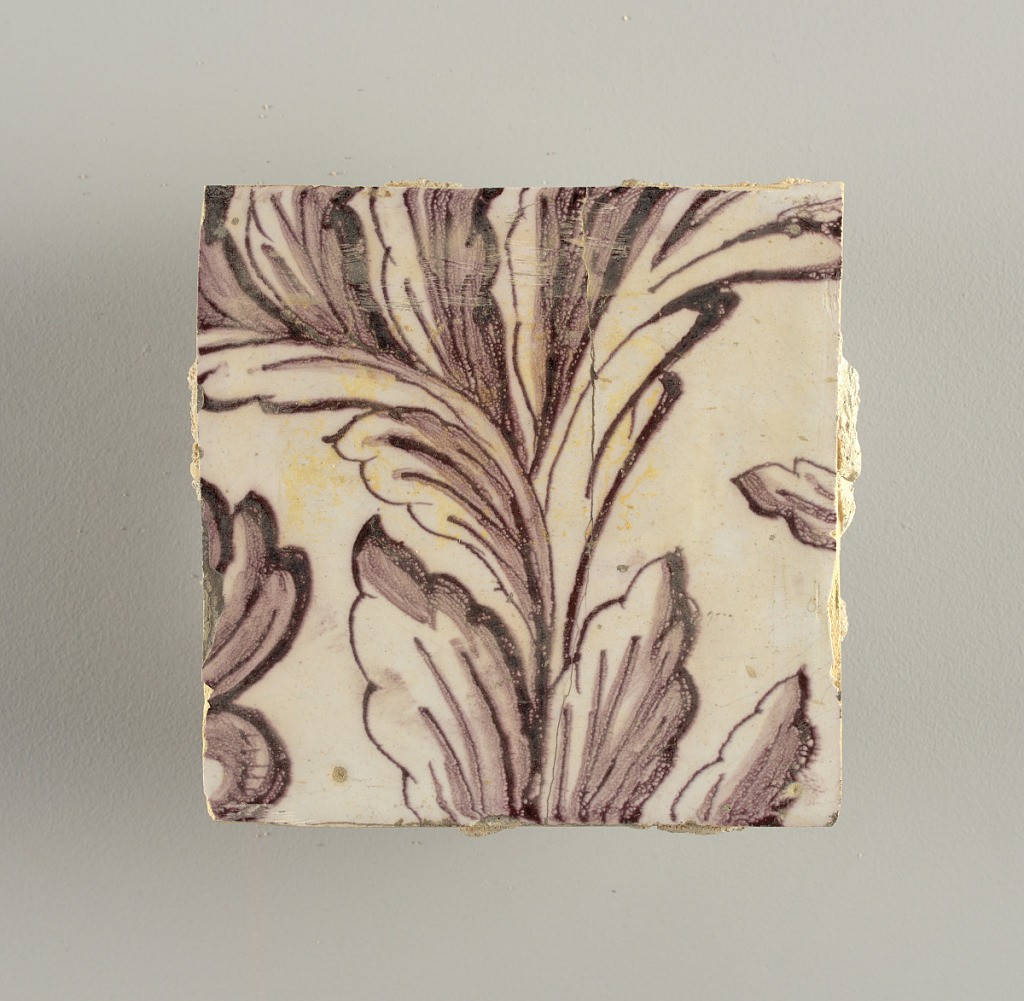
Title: Tile wall facing
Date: ca. 1725
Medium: Tin-glazed earthenware, underglaze
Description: Horizontal rectangle.  Thirty tiles wide and twenty-three tiles high with opening for fireplace eleven tiles wide and ten high.  Foliage arabesques disposed about three vertical axes from which are emphazised by urns at center and right, and at left by the figure of a standing woman carrying an infant on her arm and accompanied by two children.